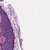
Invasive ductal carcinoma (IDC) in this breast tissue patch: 0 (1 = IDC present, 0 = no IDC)